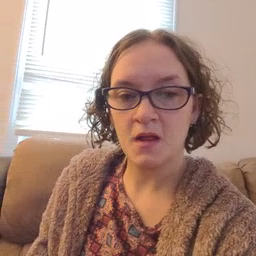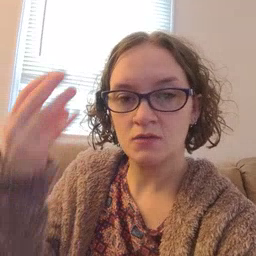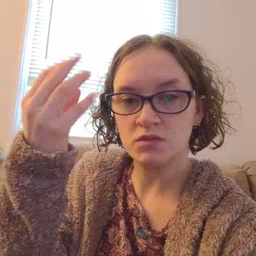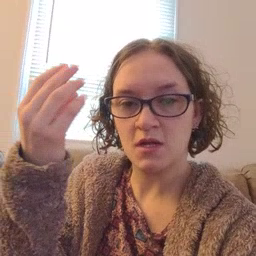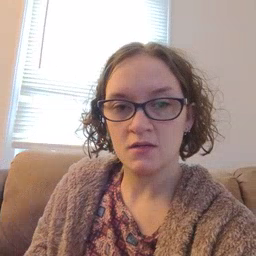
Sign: outside